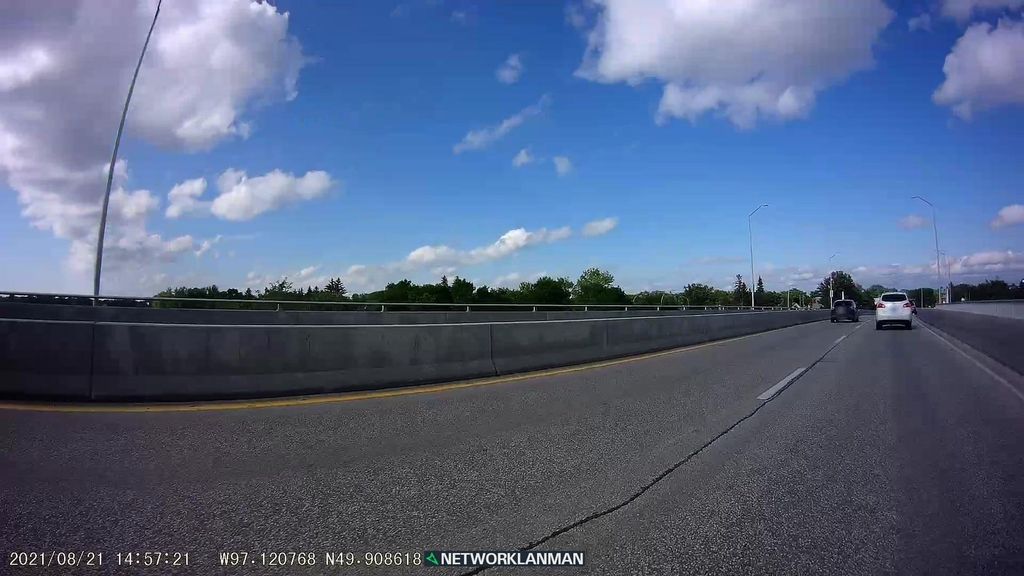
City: winnipeg